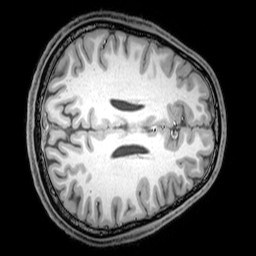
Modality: T1w
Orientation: axial
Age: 20
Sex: male
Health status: healthy
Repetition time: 0.081 s
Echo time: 0.037 s